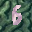
Label: 6